You are looking at the short-time Fourier spectrogram of a bearing's acceleration signal. Based on the visible evidence, which condition applies: normal, inner_race, outer_race, ball?
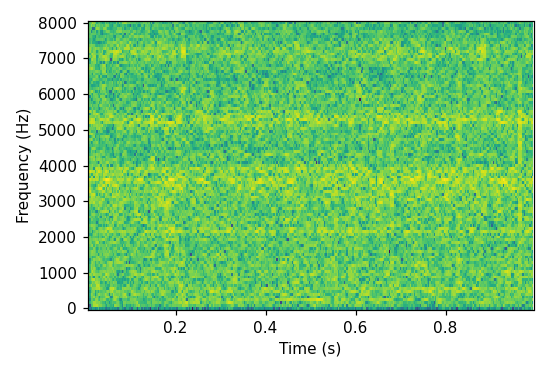
Answer: inner_race